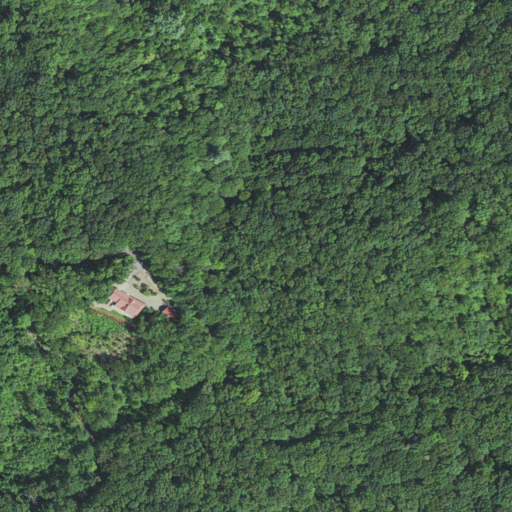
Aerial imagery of gap in North Carolina named Ledford Gap containing deciduous forest, mixed forest, open development, and low intensity development